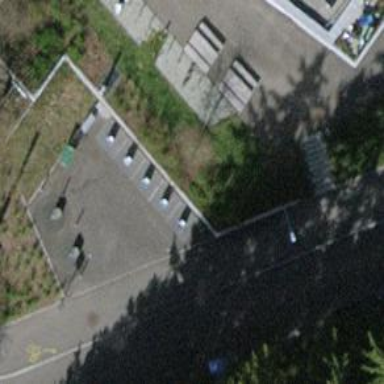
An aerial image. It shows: Recycling container at amenity designated for recycling.